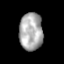
Tissue: prostate
Cell type: Myeloid cells
Senescence score: 0.3091
Nuclear area (px): 862
Mean DAPI intensity: 170.925